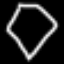
Label: diamond